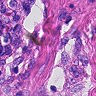
Metastatic tissue present: no